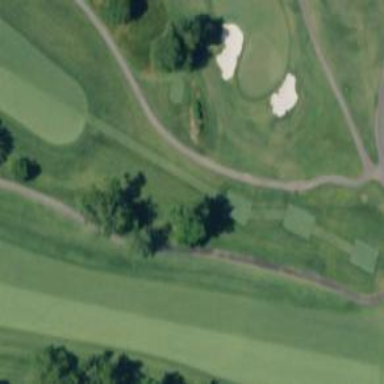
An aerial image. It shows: Golf cartpath that is also road path.